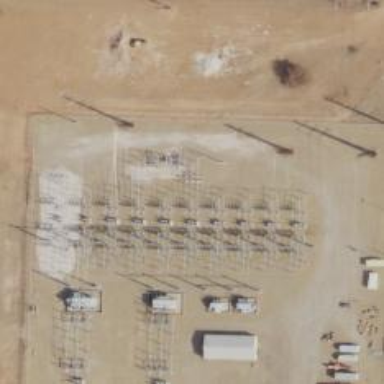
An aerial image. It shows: Switch for power supply.